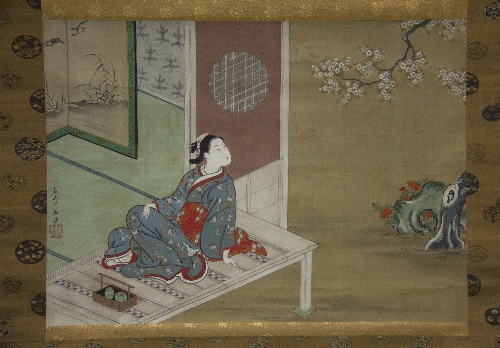
Artist: Furuyama Moromasa
Artist bio: Japanese, 1712–1772
Date: 18th century
Object type: Hanging scroll
Classification: Paintings
Medium: Hanging scroll; ink and color on silk
Culture: Japan
Period: Edo period (1615–1868)
Dimensions: Image: 16 3/4 × 23 3/8 in. (42.5 × 59.4 cm)
Overall with mounting: 55 × 29 3/4 in. (139.7 × 75.6 cm)
Overall with knobs: 55 × 31 3/4 in. (139.7 × 80.6 cm)
Department: Asian Art
Credit line: Charles Stewart Smith Collection, Gift of Mrs. Charles Stewart Smith, Charles Stewart Smith Jr., and Howard Caswell Smith, in memory of Charles Stewart Smith, 1914
Accession year: 1914
Repository: Metropolitan Museum of Art, New York, NY
Tags: Women